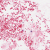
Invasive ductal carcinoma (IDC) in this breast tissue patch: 0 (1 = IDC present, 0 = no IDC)